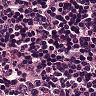
Metastatic tissue present: yes